Aerial crown-view tile of a tropical tree (Barro Colorado Island, Panama), acquired 20250317:
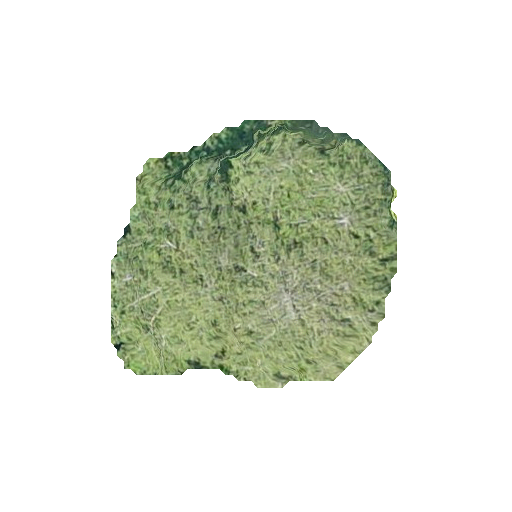
Species: Quararibea asterolepis
GBIF accepted scientific name: Quararibea asterolepis
Crown area: 92.107 m²